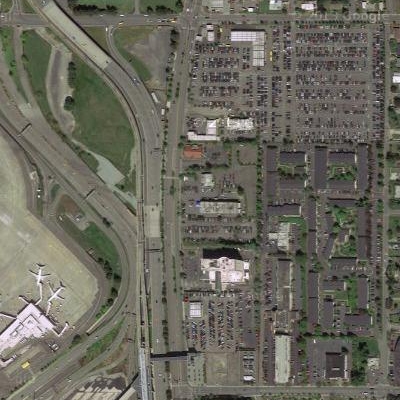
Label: gParking